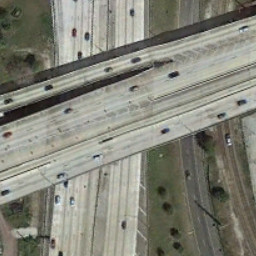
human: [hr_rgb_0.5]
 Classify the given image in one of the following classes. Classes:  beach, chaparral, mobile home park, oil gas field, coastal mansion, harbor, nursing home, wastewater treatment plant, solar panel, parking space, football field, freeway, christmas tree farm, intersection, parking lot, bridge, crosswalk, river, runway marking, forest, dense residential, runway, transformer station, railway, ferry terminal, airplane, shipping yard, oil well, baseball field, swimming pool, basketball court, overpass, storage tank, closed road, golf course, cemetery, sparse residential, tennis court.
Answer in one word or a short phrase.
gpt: overpass